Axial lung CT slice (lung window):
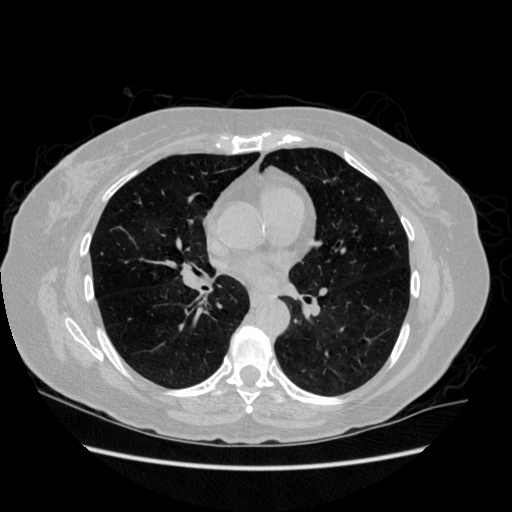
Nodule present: no